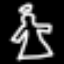
Label: angel